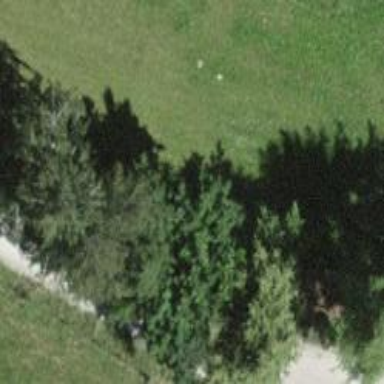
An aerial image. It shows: Mixed leaf type tree row.